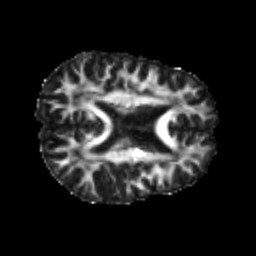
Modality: FA
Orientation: axial
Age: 22
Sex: male
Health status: healthy
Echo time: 0.074 s